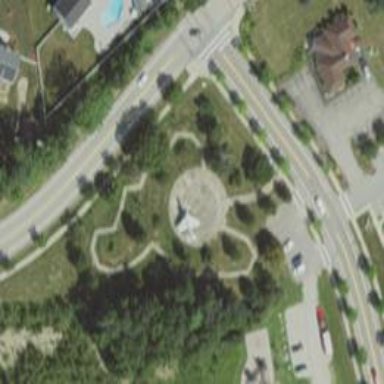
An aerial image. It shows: Historical war memorial.